Question:
'''
private void AppBarButton_Click(object sender, RoutedEventArgs e) // Stopwatch Start
{
timer = new Timer(new TimerCallback(MyMethod), TimerDisplay, 0, 1);
timer2 = new Timer(new TimerCallback(MyMethod_Current), CurrentTimerDisplay, 0, 1);
stopwatch.Start();
currentStopwatch.Start();
}
private async void MyMethod(object Displayblock)
{
ms = stopwatch.ElapsedMilliseconds;
TextBlock Bd = (TextBlock)Displayblock;
ss = ms / 1000; ms = ms % 1000;
mm = ss / 60; ss = ss % 60;
hh = mm / 60; mm = mm % 60;
dd = hh / 24; hh = hh % 24;
await Dispatcher.RunAsync(Windows.UI.Core.CoreDispatcherPriority.Normal, () => { Bd.Text = dd.ToString("00") + ":" + hh.ToString("00") + ":" + mm.ToString("00") + ":" + ss.ToString("00") + ":" + ms.ToString("000"); });
}
private async void MyMethod_Current(object Displayblock1)
{
ms1 = currentStopwatch.ElapsedMilliseconds;
TextBlock Bd1 = (TextBlock)Displayblock1;
ss1 = ms1 / 1000; ms1 = ms1 % 1000;
mm1 = ss1 / 60; ss1 = ss1 % 60;
hh1 = mm1 / 60; mm1 = mm1 % 60;
dd1 = hh1 / 24; hh1 = hh1 % 24;
await Dispatcher.RunAsync(Windows.UI.Core.CoreDispatcherPriority.Normal, () => { Bd1.Text = dd1.ToString("00") + ":" + hh1.ToString("00") + ":" + mm1.ToString("00") + ":" + ss1.ToString("00") + ":" + ms1.ToString("000"); });
}
private void AppBarButton_Click_2(object sender, RoutedEventArgs e) // Add Lap
{
if(LapStore.Text=="")
{
currentStopwatch.Restart(); // when I restart the second timer and pause theres a slight difference of milli seconds
Lap_Count++;
LapStore.Text += ("Lap" + " " + Lap_Count).ToString();
LapStore.Text += ("
" + TimerDisplay.Text + "
").ToString();
}
else
{
currentStopwatch.Restart();
Lap_Count++;
LapStore.Text += ("Lap" + " " + Lap_Count).ToString();
LapStore.Text += ("
" + CurrentTimerDisplay.Text + "
").ToString();
}
}
'''
I want no difference when I restart the second timer. What is the possible solution to avoid this because when I add a lap and pause the stopwatch and calculate theres a difference in milliseconds.
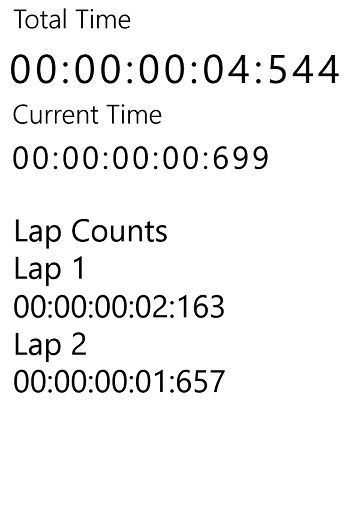
Answer: :
I think the missing time is from the delay between your UI updates and the button event. You should take the time in the button event:
'''
private void AppBarButton_Click_2(object sender, RoutedEventArgs e) // Add Lap
{
var elapsed = currentStopwatch.Elapsed;
currentStopwatch.Restart();
Lap_Count++;
LapStore.Text += ("Lap" + " " + Lap_Count).ToString();
LapStore.Text += ("
" + elapsed.ToString("G") + "
").ToString();
}
'''
---
That behaviour is correct IMO:
1. You press the "lap-button" at x.123 seconds
2. currentStopwatch is resetted
3. currentStopwatch continues at 0.000 seconds, but stopwatch still continues at x.123 seconds
=> there is an "offset" of 123 ms.
P.S.: Why are you calculating this on your own, why not simply:
'''
elapsed = stopwatch.Elapsed;
ms = elapsed.Milliseconds;
ss = elapsed.Seconds;
mm = elapsed.Minutes;
hh = elapsed.Hours;
dd = elapsed.Days;
'''